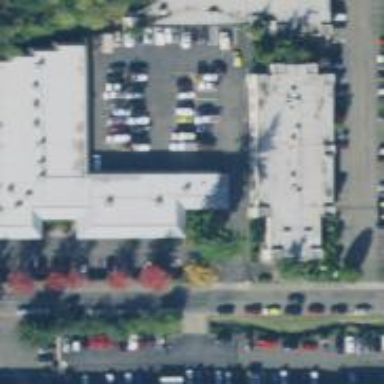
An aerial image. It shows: Commercial building.